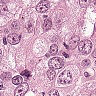
Metastatic tissue present: yes